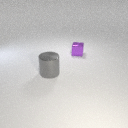
large gray metal cylinder to the left of small purple metal cube